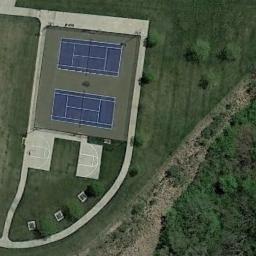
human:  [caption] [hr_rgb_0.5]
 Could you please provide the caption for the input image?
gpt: There are several cars parked by the tennis court .

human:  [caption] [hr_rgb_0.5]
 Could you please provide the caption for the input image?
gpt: The tennis court is on the grass next to some trees .

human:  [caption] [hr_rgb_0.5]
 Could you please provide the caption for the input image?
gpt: The tennis courts are surrounded by grass .

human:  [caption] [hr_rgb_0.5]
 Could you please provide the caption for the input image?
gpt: There are many bushes near the tennis court on the lawn .

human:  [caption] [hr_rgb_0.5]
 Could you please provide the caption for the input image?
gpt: The tennis courts are beside a green meadow .